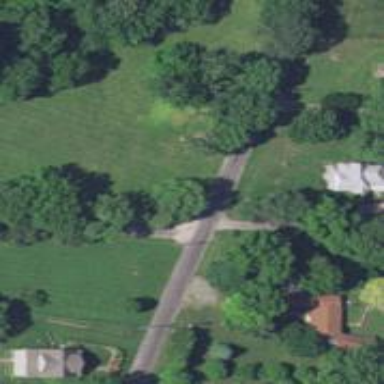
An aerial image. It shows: Driveway leading to service road.